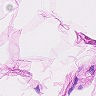
Metastatic tissue present: no